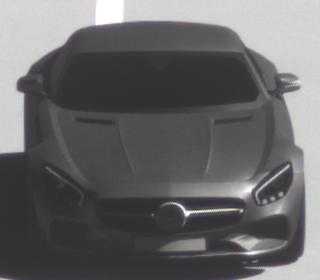
Make: Mercedes-Benz
Model: AMG GT Coupé
Detailed model: AMG GT (190) Coupé
Model produced from: 2014/10
Model produced until: 2017/01
Doors: 2
Color: gray
Road condition: dry road
Daytime: midday
Contrast: high contrast